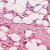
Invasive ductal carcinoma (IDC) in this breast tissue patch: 1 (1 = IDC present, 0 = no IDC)